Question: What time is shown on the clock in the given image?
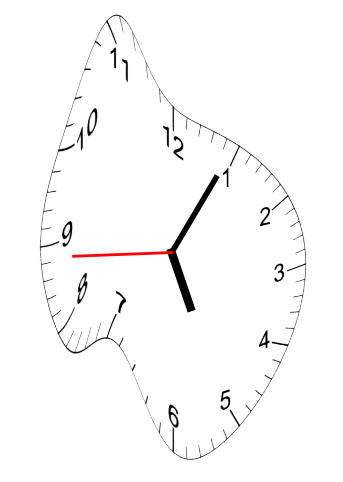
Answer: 05:04:44